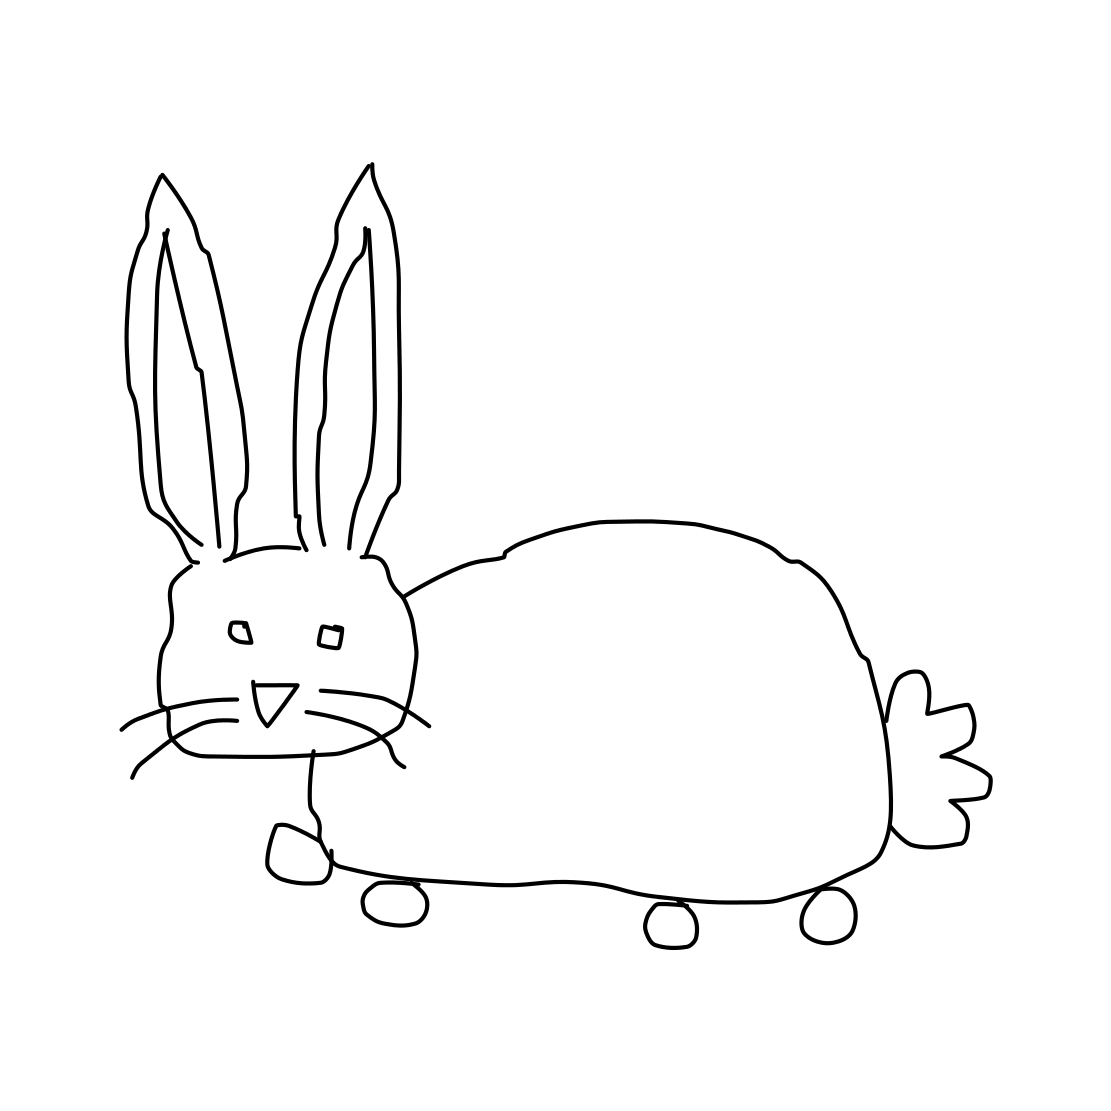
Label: rabbit